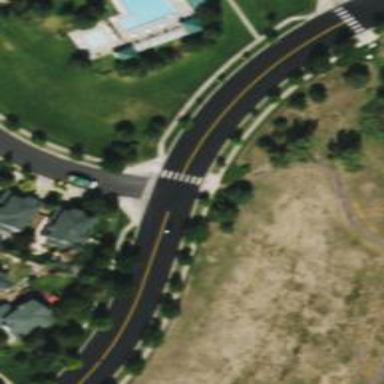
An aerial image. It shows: Marked crossing on footway.